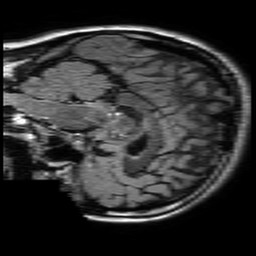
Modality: FLAIR
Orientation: sagittal
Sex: female
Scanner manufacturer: philips
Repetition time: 11 s
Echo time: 0.125 s